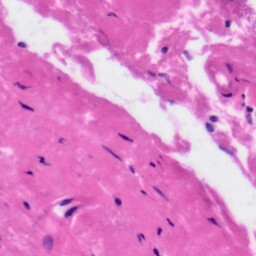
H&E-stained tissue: Tonsil